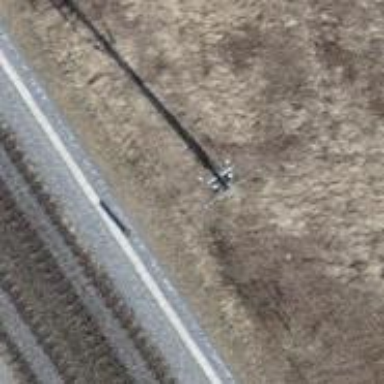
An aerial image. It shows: Concrete power pole.